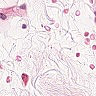
Metastatic tissue present: no